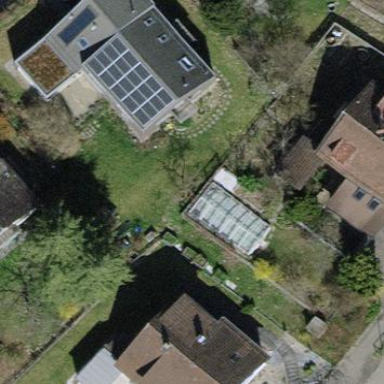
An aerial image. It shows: Detached building with tiled roof.